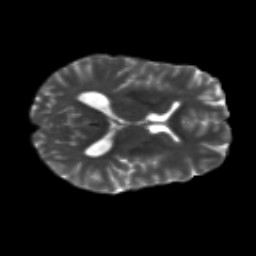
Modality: T2w
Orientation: axial
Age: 34
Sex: male
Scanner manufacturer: siemens
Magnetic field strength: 3 T
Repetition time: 8.8 s
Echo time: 0.085 s